Question: Tweaking MS Charts. I have successfully draw a dynamic chart but need to draw a line (Yellow) across the chart. How will i draw (yellow) line. I have X and Y values.

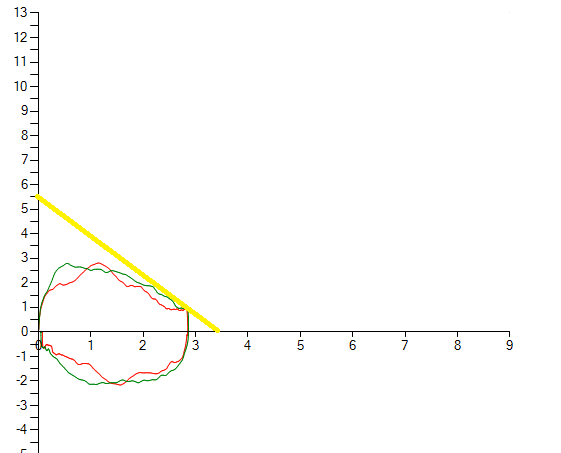
Answer: Here is an example you can play with:
'''
// we create a general LineAnnotation, ie not Vertical or Horizontal:
LineAnnotation lan = new LineAnnotation();
// we use Axis scaling, not chart scaling
lan.IsSizeAlwaysRelative = false;
lan.LineColor = Color.Yellow;
lan.LineWidth = 5;
// the coordinates of the starting point in axis measurement
lan.X = 3.5d;
lan.Y = 0d;
// the size:
lan.Width = -3.5d;
lan.Height = 5.5d;
// looks like we need an anchor point, no matter which..
lan.AnchorDataPoint = yourSeries.Points[0];
// now we can add the LineAnnotation;
chart1.Annotations.Add(lan);
'''